Question: I want to pull my main activity right/left and show other layout there.
How this can be achieved? Thanks.
Providing screenshot from VK app.

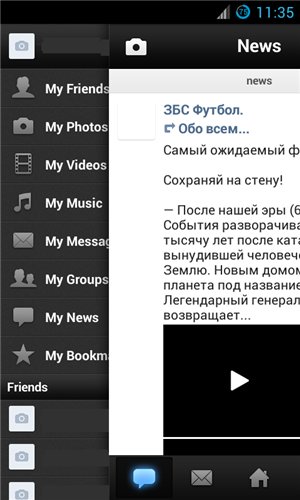
Answer: Another option would be to use the SlidingMenu open source library: <URL>